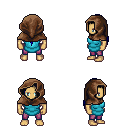
a pixel art fantasy rpg character, male body template, human, tanned skin, teal tunic, magenta pants, blue ponytail hairstyle, cloth hood, four views (front, back, left, right), 2x2 character sprite sheet, small pixel art, hard edges, no anti-aliasing